Question: I have DNA amplicons with base mismatches which can arise during the PCR amplification process. My interest is, what is the probability that a sequence contains errors, given the error rate per base, number of mismatches and the number of bases in the amplicon.
I came across an article
that proposes this formula to calculate the probability mass function in such cases.

I implemented the formula with R as shown here
'''
pcr.prob <- function(k,N,eps){
v = numeric(k)
for(i in 1:k) {
v[i] = choose(N,k-i) * (eps^(k-i)) * (1 - eps)^(N-(k-i))
}
1 - sum(v)
}
'''
From the article, suggest we analysed an 800 bp amplicon using a PCR of 30 cycles with '1.85e10-5' misincorporations per base per cycle, and found '10' unique sequences that are each '3' bp different from their most similar sequence. The probability that a novel sequences was generated by three independent PCR errors equals 'P = 0.0011'.
However when I use my implementation of the formula I get a different value.
'''
pcr.prob(3,800,<PHONE>)
[1] 5.323567e-07
'''
What could I be doing wrong in my implementation? Am I misinterpreting something?
Thanks
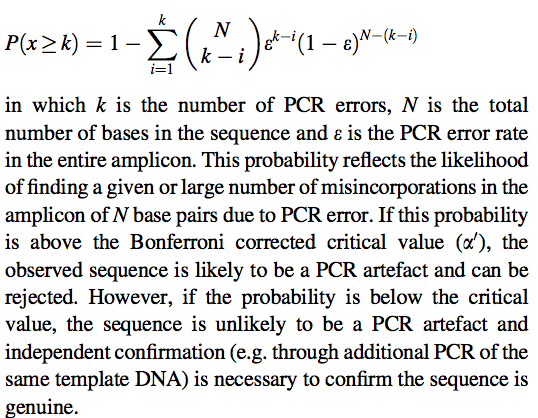
Answer: I think they've got the right number (0.00113), but badly explained in their paper.
The calculation you want to be doing is:
'''
pbinom(3, 800, 1-(1-1.85e-5)^30, lower=FALSE)
'''
I.e. what's the probability of seeing less than three modifications in 800 independent bases, given 30 amplifications that each have a 1.85e-5 chance of going wrong. I.e. you're calculating the probability it doesn't stay correct 30 times.
Somewhat statsy, may be worth a move...
Thinking about this more, you will start to see floating-point inaccuracies when working with very small probabilities here. I.e. a '1-x' where 'x' is a small number will start to go wrong when the absolute value of 'x' is less than about 1e-10. Working with log-probabilities is a good idea at this point, specifically the 'log1p' function is a great help. Using:
'''
pbinom(3, 800, 1-exp(log1p(-1.85e-5)*30), lower=FALSE)
'''
will continue to work even when the error incorporation rate is very low.